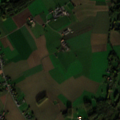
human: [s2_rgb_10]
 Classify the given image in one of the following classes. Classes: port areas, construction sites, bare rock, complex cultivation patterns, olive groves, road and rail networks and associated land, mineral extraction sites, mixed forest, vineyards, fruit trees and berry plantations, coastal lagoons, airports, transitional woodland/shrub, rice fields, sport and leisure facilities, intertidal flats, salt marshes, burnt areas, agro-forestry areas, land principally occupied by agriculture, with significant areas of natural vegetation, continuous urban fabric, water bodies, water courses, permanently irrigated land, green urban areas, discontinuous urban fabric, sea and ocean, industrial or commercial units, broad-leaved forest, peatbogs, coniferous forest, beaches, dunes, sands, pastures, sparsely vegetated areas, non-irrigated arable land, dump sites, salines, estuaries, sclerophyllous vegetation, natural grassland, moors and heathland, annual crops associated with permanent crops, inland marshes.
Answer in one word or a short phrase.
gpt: discontinuous urban fabric, sport and leisure facilities, non-irrigated arable land, complex cultivation patterns